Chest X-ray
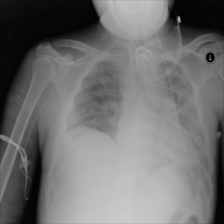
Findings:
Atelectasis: negative
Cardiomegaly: negative
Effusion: negative
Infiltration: positive
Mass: negative
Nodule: negative
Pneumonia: negative
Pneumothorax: negative
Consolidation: negative
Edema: negative
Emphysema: negative
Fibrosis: negative
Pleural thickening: negative
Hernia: negative